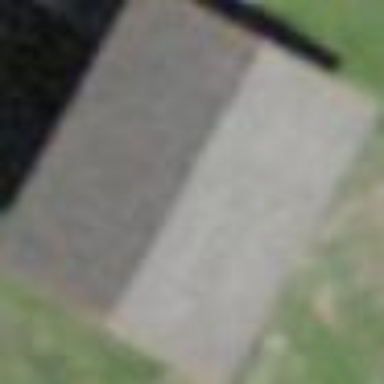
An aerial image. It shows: Hut with gabled roof.